Field crop: maize
Growth stage: 2
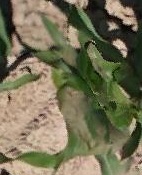
Species: maize